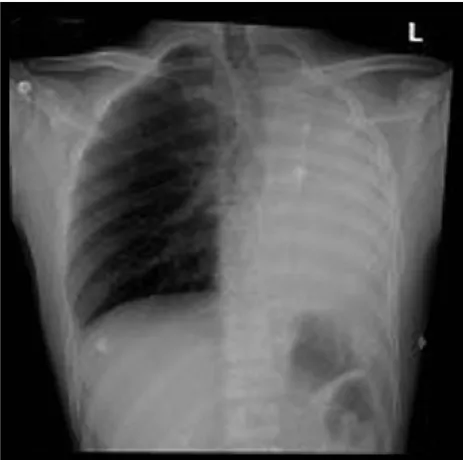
Complete collapse of left lung after endluminal stenting of aortic aneurysm.
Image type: radiology (x_ray)